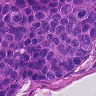
Metastatic tissue present: yes